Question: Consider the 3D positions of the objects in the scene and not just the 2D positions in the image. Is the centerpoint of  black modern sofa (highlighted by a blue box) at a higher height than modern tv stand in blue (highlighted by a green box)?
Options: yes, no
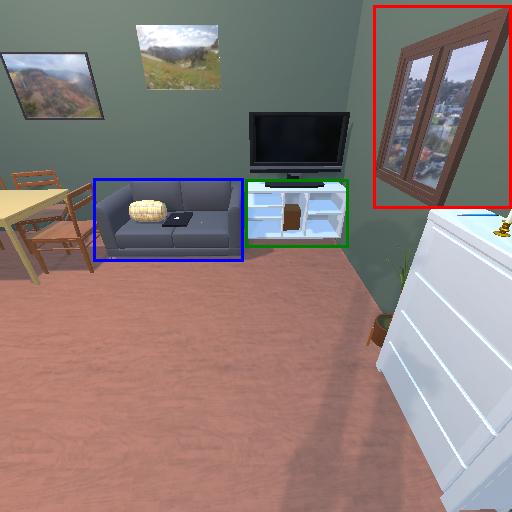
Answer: yes